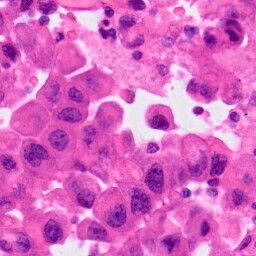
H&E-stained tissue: Lung